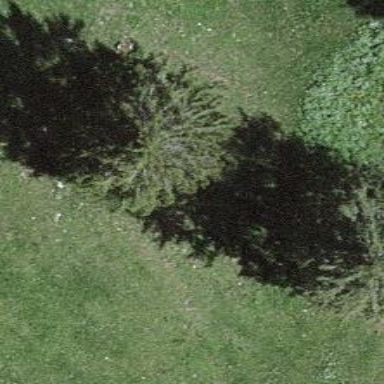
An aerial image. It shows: Beautiful tree in nature.